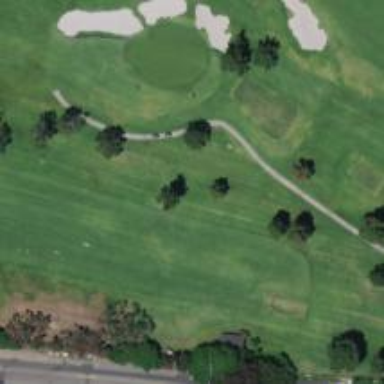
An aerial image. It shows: Path used for both walking and golf.